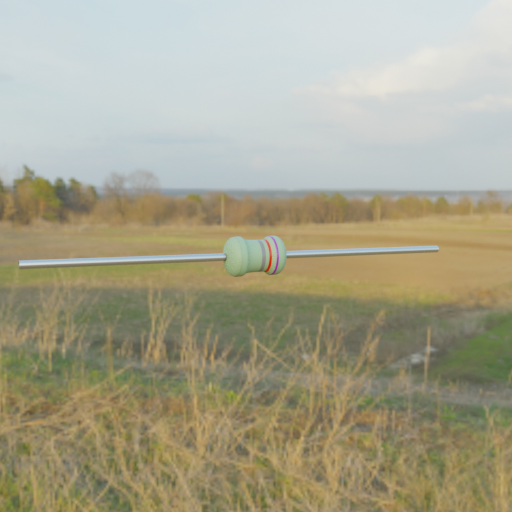
Resistor colour bands (in order): gray, red, violet